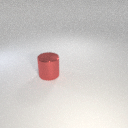
large red metal cylinder